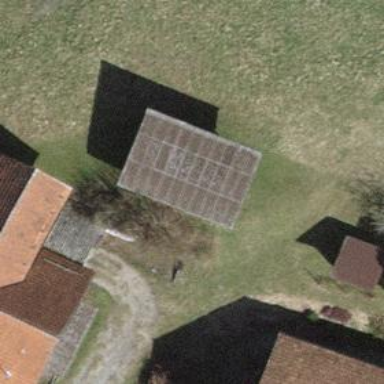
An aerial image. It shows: Shed building.